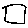
Label: square